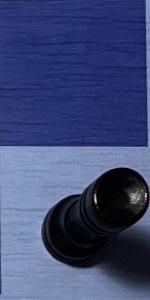
Label: Rook_Black